Aerial crown-view tile of a tropical tree (Barro Colorado Island, Panama), acquired 20250616:
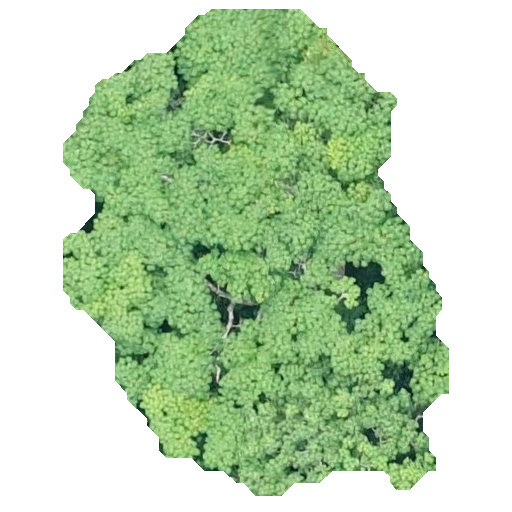
Species: Pseudobombax septenatum
GBIF accepted scientific name: Pseudobombax septenatum
Crown area: 198.794 m²